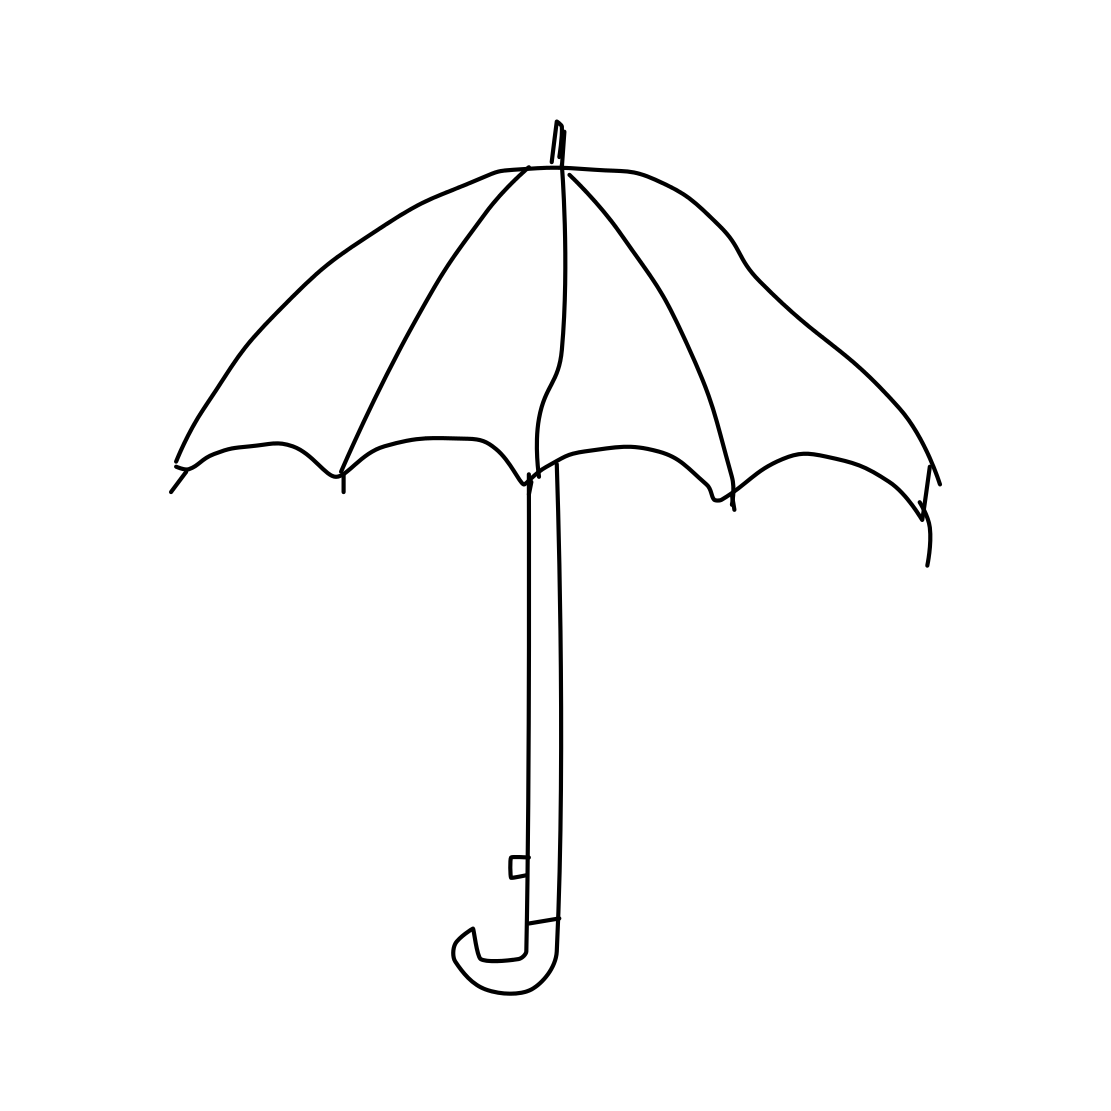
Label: umbrella